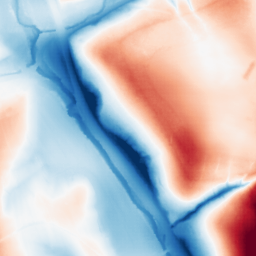
Category: classical
Decomposition family: gaussian_anisotropic
Decomposition parameters: sigma_x: 50
sigma_y: 10
Upsampling method: sinc_hamming
Upsampling parameters: scale: 2
kernel_size: 4
Upsampling scale: 2